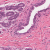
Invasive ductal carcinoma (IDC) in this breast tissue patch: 0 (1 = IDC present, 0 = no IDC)